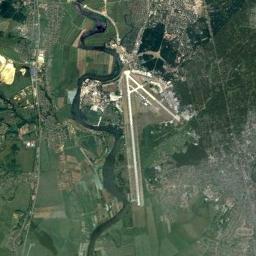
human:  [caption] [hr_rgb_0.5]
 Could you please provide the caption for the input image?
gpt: An airport with some intersecting runways on the farmland with some villages and a river beside .

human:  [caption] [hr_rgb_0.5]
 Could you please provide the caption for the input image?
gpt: This airport has only one runway, And its color is grey .

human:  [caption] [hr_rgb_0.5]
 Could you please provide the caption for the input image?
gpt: There is an airport in the middle of the field next to some buildings with a river pass by .

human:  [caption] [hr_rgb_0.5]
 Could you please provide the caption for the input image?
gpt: A complex airport with many runways and buildings is surrounded by residential areas and green farmland, With a meandering river next to it .

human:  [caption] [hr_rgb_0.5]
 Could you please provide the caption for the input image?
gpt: The airport is surrounded by grass .